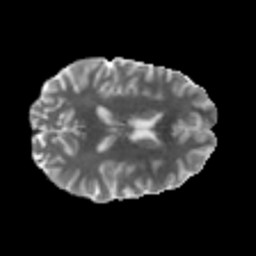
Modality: MD
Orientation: axial
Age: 31
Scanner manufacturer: philips
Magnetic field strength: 3 T
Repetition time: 8.6 s
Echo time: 0.127 s